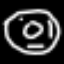
Label: donut